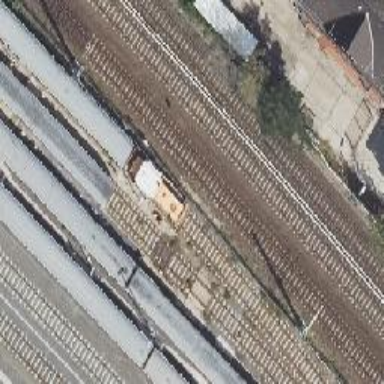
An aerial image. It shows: Railway signal.